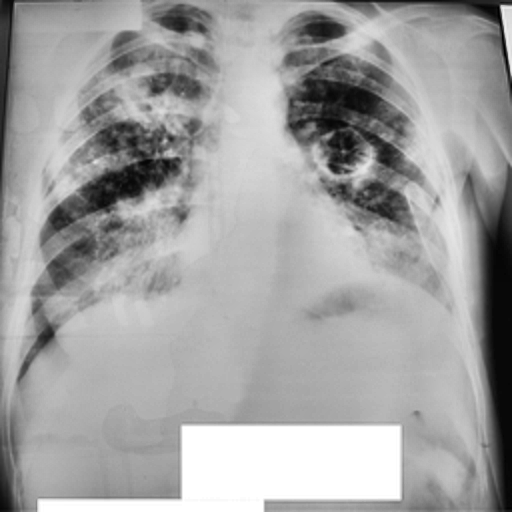
Finding: TUBERCULOSIS